Question: I wrote this line:
'''
ruby -e "$(curl -fsSL https://raw.githubusercontent.com/Homebrew/install/master/install)"
'''
at my command line and it's not working.
I have the message:
'''
-e:1: '$(' is not allowed as a global variable name.
'''
Here's the screen capture of the error:

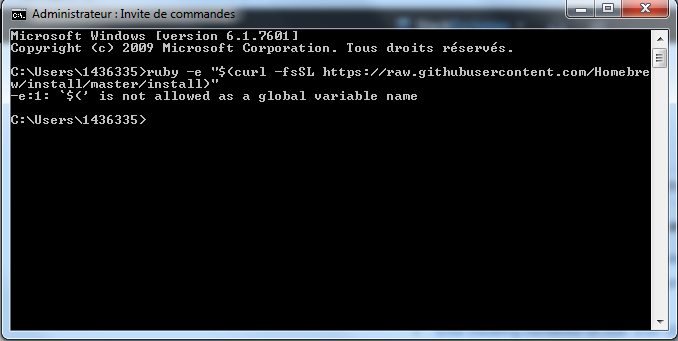
Answer: That script is designed to install <URL>, which is a package manager. According to your screenshot, you are running on Windows.
The reason of the error it's likely to be caused by the fact that the shell on Windows is different than the shell on Unix systems (specifically in this case Max OS X), therefore some commands may be different.
Apart from the error itself, whatever you are trying to do doesn't make sense at all. Homebrew is not designed to be installed on Windows.